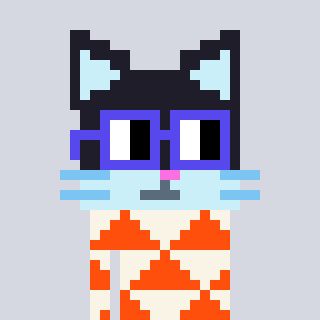
a pixel art character with square blue glasses, a cat-shaped head and a orange-colored body on a cool background